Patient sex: M
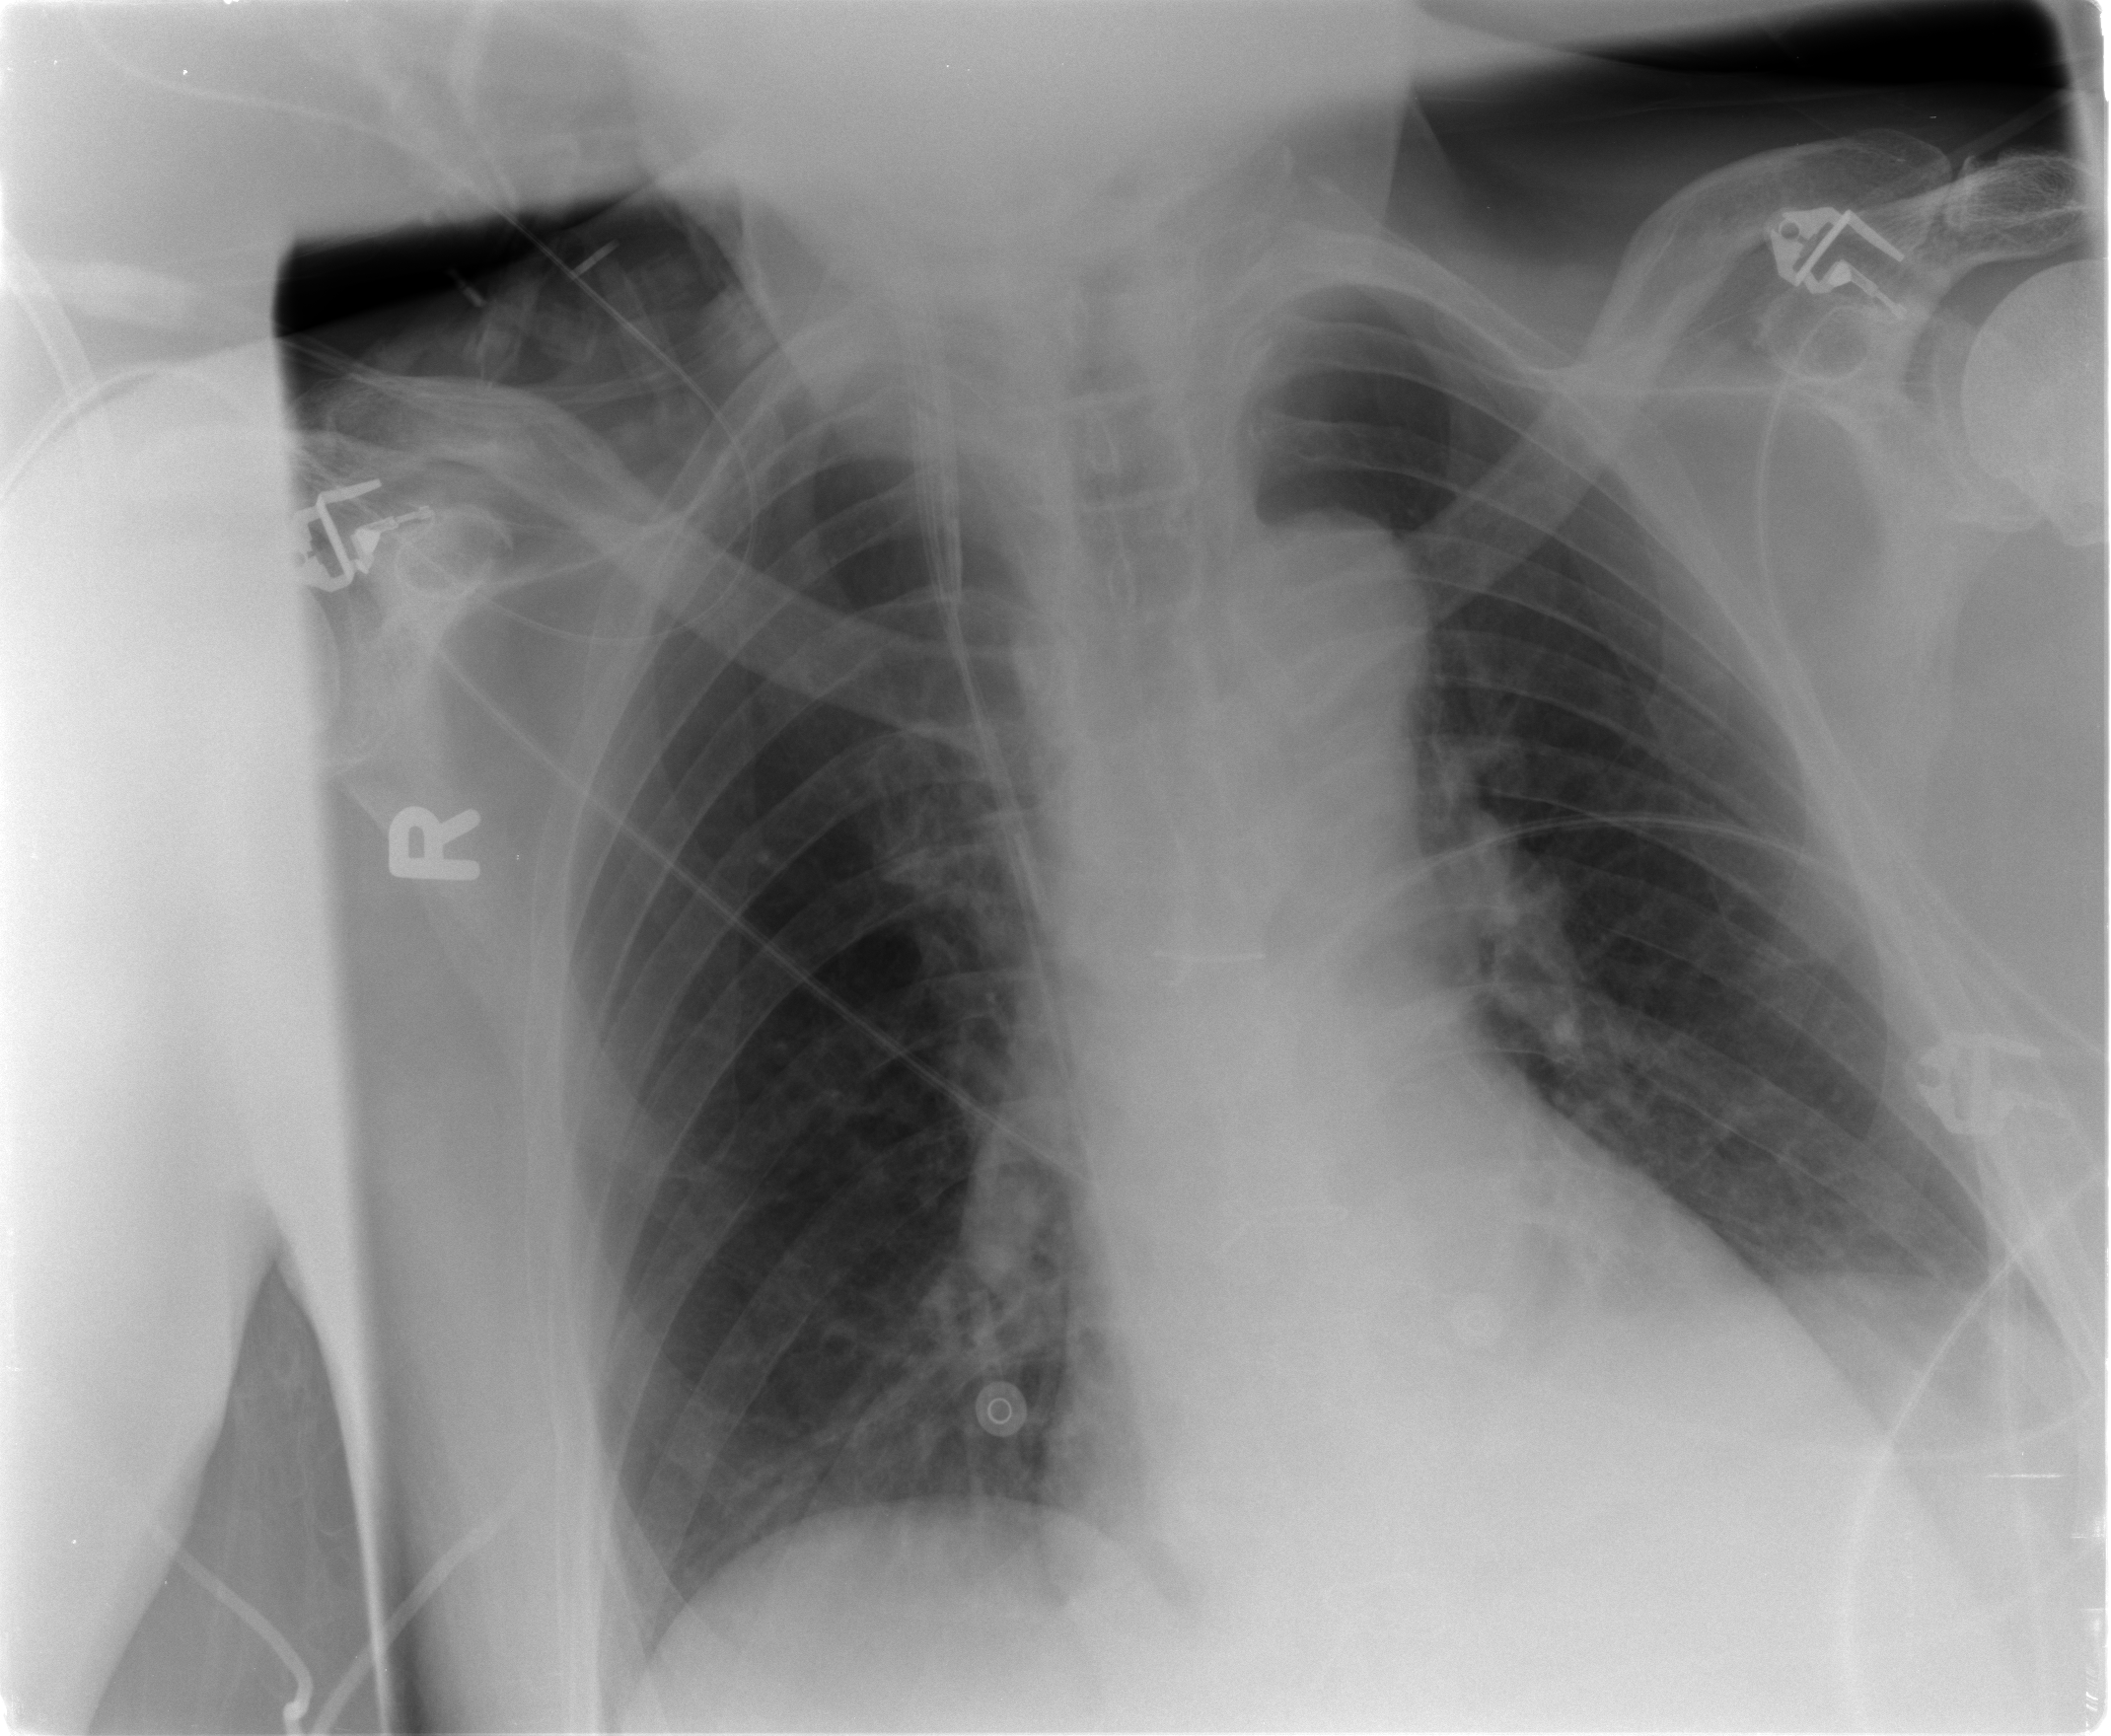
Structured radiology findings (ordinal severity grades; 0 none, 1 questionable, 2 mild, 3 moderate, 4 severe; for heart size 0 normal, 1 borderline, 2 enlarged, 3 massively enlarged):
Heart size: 0
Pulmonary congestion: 2
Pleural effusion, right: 0
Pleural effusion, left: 0
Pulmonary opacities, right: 0
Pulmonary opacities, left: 0
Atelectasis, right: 2
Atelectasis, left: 2